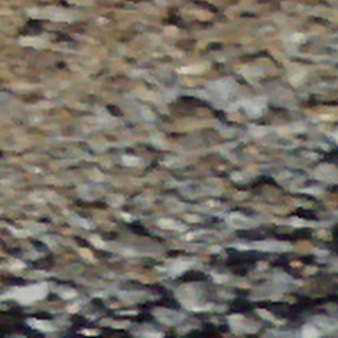
Label: other